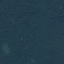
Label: Forest